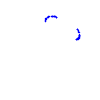
Particle: proton